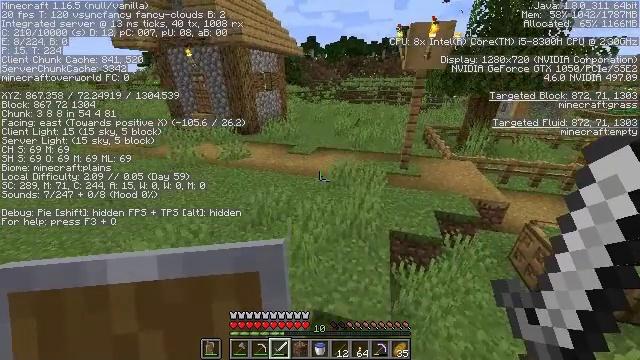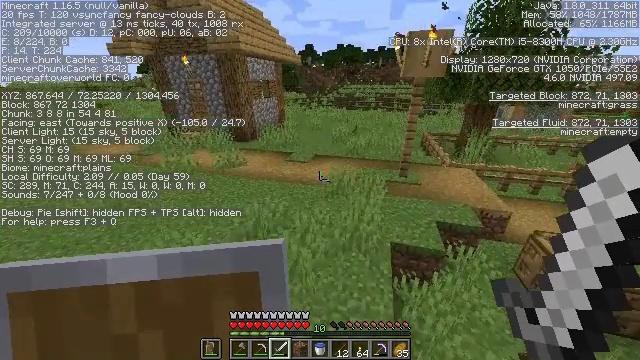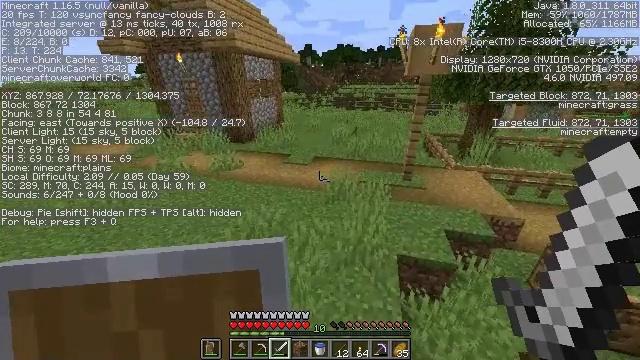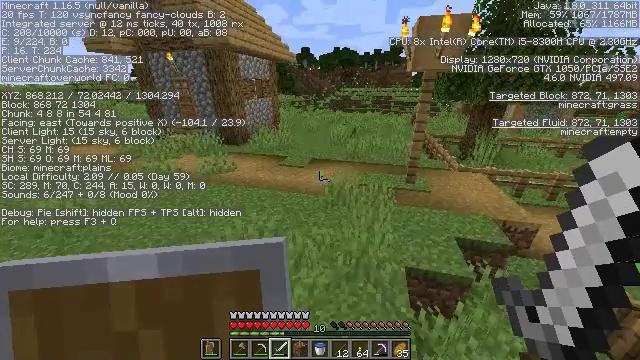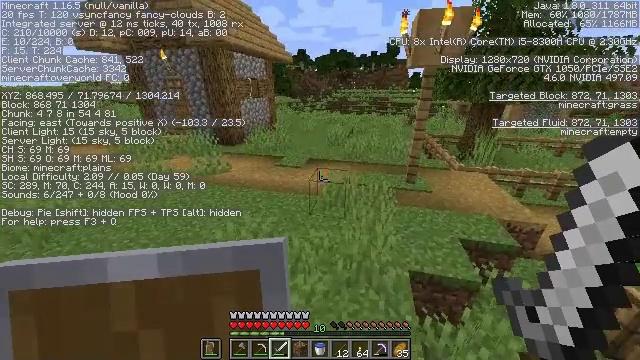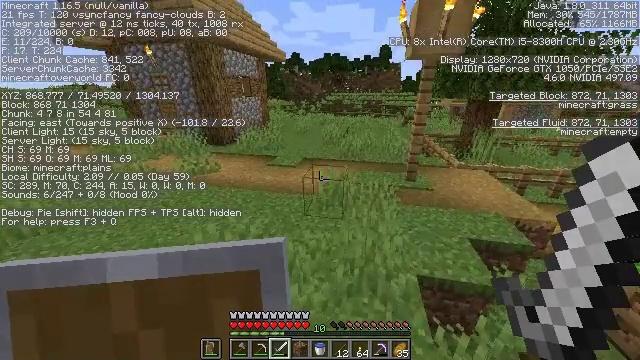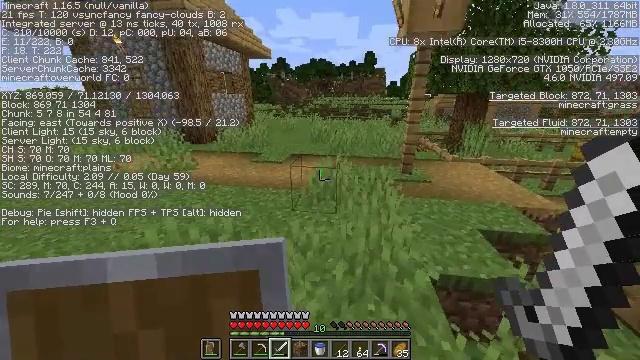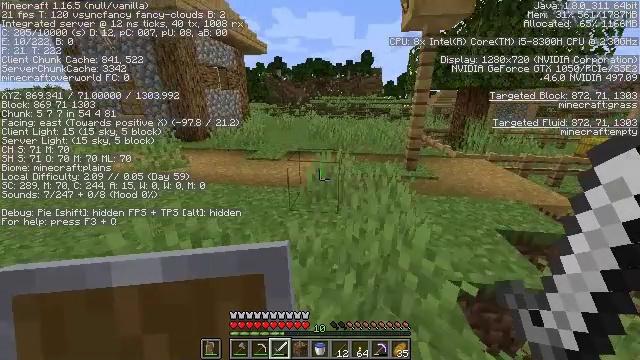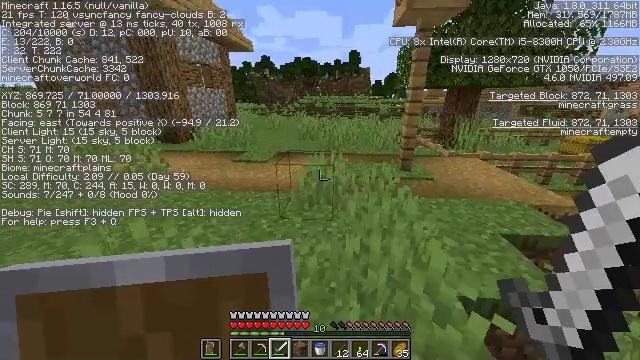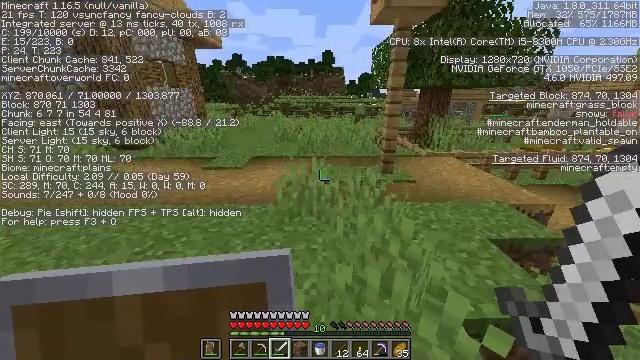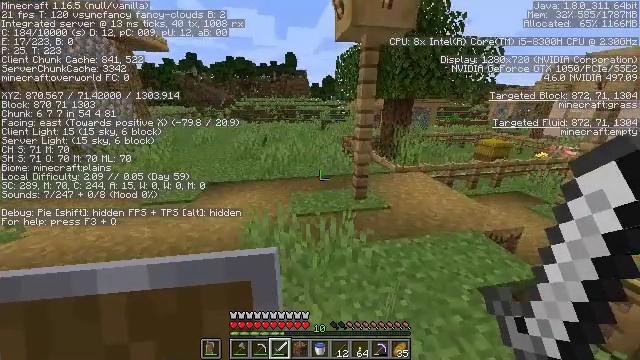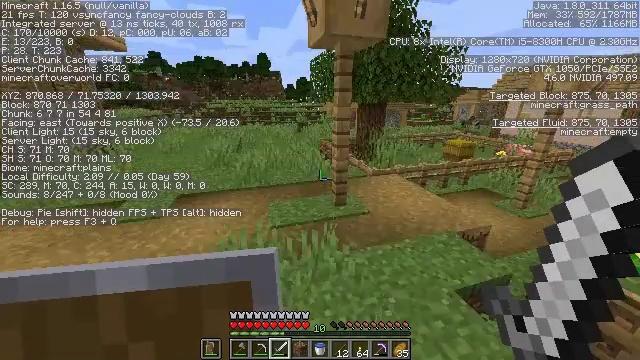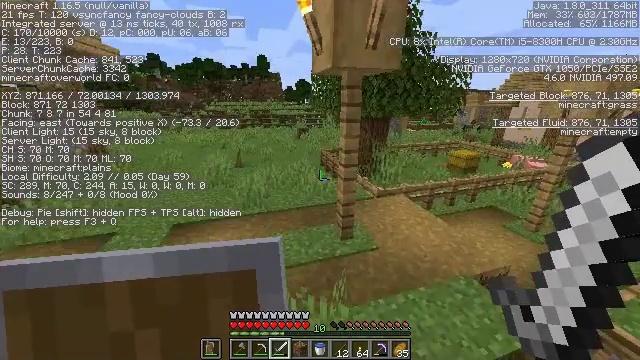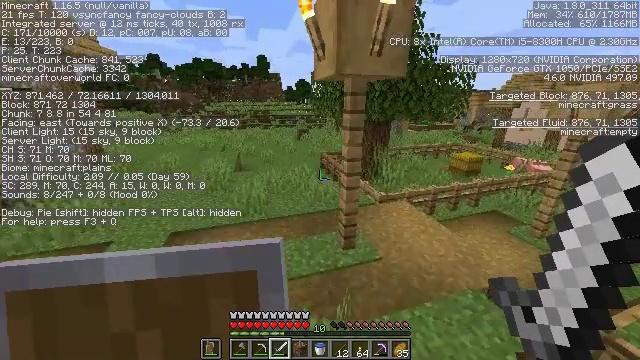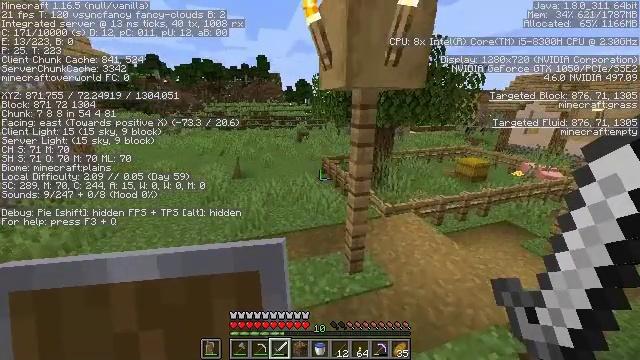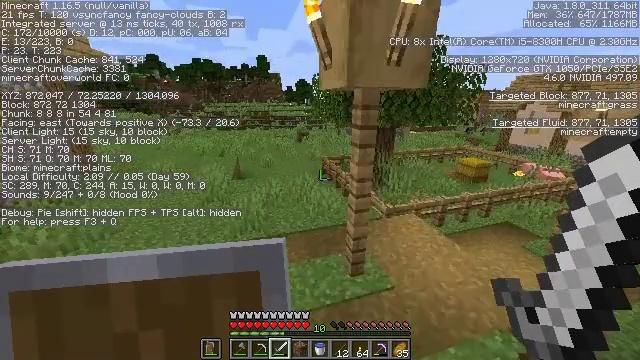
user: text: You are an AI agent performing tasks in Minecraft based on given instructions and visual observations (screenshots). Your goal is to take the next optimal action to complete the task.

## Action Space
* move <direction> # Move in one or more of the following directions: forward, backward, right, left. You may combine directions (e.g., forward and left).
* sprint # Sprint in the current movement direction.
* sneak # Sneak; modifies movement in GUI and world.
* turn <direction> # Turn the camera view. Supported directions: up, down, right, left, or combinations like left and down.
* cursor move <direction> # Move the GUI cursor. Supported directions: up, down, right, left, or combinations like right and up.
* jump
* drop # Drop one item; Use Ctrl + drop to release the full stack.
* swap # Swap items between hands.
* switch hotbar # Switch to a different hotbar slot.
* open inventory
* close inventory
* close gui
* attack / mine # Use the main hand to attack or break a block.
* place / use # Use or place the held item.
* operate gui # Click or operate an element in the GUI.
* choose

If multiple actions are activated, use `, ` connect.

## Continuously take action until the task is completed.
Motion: motion action
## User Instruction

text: Mine the yellow bed to pick it up.
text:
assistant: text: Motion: move forward, turn up
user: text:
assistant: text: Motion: move forward, sprint
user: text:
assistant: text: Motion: move forward, sprint
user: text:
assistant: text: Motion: move forward, sprint
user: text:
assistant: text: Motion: move forward, sprint, turn right
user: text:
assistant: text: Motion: move forward, sprint, turn right and up
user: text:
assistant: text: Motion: move forward, sprint
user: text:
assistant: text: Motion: move forward, sprint, turn right
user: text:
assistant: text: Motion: move forward, sprint, turn right
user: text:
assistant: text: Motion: move forward, sprint, turn right, jump
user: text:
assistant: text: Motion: move forward, sprint, turn right, jump
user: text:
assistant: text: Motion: move forward, sprint, jump
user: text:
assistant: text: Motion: move forward, sprint
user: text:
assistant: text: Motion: move forward, sprint
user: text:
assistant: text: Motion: move forward, sprint
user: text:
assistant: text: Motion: move forward, sprint
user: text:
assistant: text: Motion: move forward, sprint
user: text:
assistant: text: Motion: move forward, sprint
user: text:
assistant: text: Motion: move forward, sprint
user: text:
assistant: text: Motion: move forward, sprint
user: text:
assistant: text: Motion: move forward, sprint
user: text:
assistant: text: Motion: move forward, sprint
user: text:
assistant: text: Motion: move forward, sprint, turn right
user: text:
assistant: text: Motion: move forward, sprint, turn right and down
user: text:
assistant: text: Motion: move forward, sprint, turn right and down
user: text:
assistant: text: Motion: move forward, turn right and down
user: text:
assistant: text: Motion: move forward, turn right
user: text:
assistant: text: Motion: move forward
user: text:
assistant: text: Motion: move forward, turn right
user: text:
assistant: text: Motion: move forward, turn right